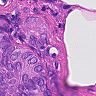
Metastatic tissue present: yes